Question: This is my cocos2d screen. And i wanna add eraser.(not clean just erase the lines like an eraser).The background is image. So it shouldn't be erased.How can i do that?

Edit: i used this code. <URL>
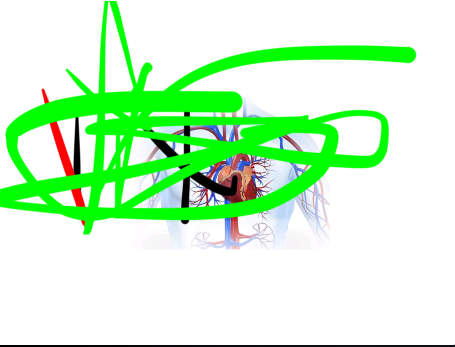
Answer: Yatanadam, I think your original question is quite broad and to be able to solve all your problem it would require someone to understand all the code of the sample you want to use. You would find an answer faster if you asked for specific pieces of the code or provided more information about the sample.
I did a quick check and in the class LineDrawer.m there is a method called draw, that first calculates the points needed for the curves you want and then calls drawLines to do the actual job of drawing. You could try to calculate which points need to be eliminated and then delete them from the array points. Every time the user touches the screen to erase you would need to delete points from the array to make it work.
Still, what you are asking requires a deeper understanding of the sample